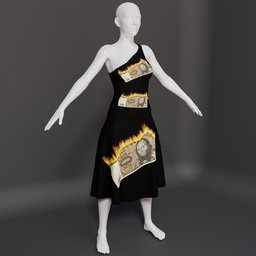
Label: people